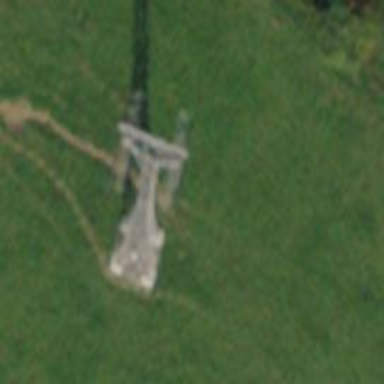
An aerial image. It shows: Pylon used for aerialway.